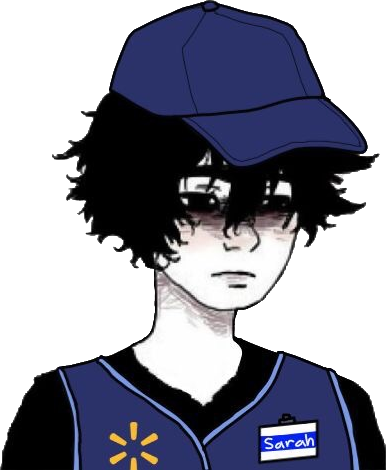
Label: 5_Twinkjak